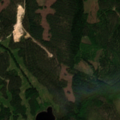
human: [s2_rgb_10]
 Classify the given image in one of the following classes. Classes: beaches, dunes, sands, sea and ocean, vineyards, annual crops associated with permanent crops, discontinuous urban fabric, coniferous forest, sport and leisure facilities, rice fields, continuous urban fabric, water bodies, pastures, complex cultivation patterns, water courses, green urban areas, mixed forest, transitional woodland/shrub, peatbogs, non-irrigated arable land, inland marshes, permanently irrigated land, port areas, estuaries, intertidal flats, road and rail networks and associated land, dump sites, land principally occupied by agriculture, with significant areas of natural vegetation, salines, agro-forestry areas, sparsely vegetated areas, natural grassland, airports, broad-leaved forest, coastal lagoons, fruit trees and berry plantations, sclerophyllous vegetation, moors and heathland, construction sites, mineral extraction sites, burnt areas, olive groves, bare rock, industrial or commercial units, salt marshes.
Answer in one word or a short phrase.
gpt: coniferous forest, transitional woodland/shrub